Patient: sex F, age 54
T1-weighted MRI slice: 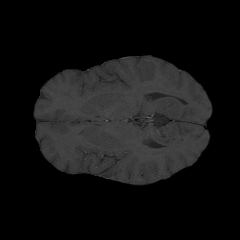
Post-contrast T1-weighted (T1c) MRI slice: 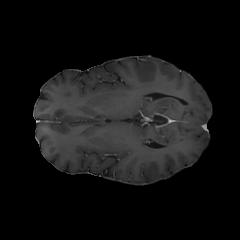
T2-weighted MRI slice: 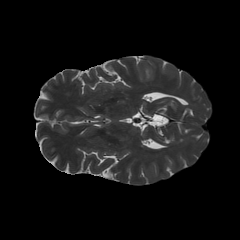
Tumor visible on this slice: no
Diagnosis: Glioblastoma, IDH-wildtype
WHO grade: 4